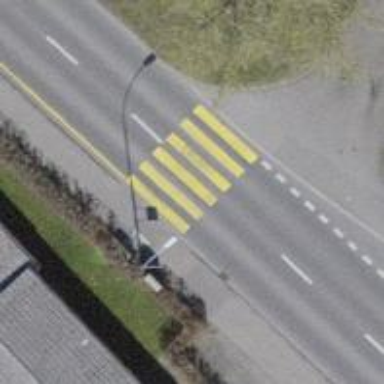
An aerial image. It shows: Pedestrian crossing with zebra markings on the footway.